Question: I have an 'ASPxGridview' like this:

Is there any way calculate Total of 'GroupSummary' to 'TotalSummary' .
'''
GroupSummary's SummeryType="AVERAGE"
'''
For Example:
'''
MUS_K_ISIM GroupSummary[RISK_EUR]
2M LOJISTIK 123.456
ABA LOJISTIK 234.567
'''
Then I want 'TotalSummary' of 'RISK_EUR' column is 123.456 + 234.567 = '358023'.
: I only want this calculation with normal Gridview. Not doing with Grouping.
Another example:
'''
Customer_No Customer_Name Price
123 aaa 50
123 aaa 100
123 aaa 60
124 bbb 60
125 ccc 20
125 ccc 40
'''
I want with that grid:
'''
What is avarage of 123 number customer = 50 + 100 + 60 = 210/3= 70
What is avarage of 124 number customer = 60/1=60
What is avarage of 125 number customer = 20 + 40 = 60/2= 30
'''
And then TotalSummary of Price is = 70 + 60 + 30 = 160
How can I do that?
Or what is this code about? Which function should I use?
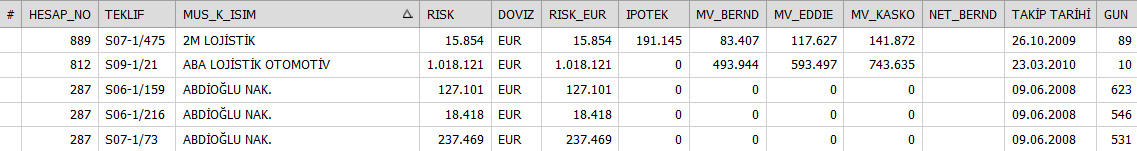
Answer: I see two different solutions:
1) implement the data management manually:
a) sort data by the pseudo group column;
b) browse through the sorted data list, calculate the summary values manually and finally show this value;
2) create a new grid on the page, bind it with data, group by the required column, fetch the summary values and finally dispose it.
I did not check the second approach, but I do not see a reason on why this approach should not work.
It is only possible to set a summary value if you are using custom summary. This can be done within the CustomSummaryCalculate event handler. Also to obtain summary values, you can use the following code:
'''
double total = 0;
for(int i = 0; i < ASPxGridView1.VisibleRowCount; i ++) {
total += Convert.ToDouble(ASPxGridView1.GetGroupSummaryValue(i, someSummaryItem));
}
'''
You should implement something like this.
OK, I think I have found the most effective solution to this problem. Let me explain. First, it is necessary to use a custom summary as it is explained in the <URL> topic. Using the CustomSummaryCalculate event handler, it is necessary to collect data to a Dictionary object, whose key contains the Customer_No field value, value - list of Price values for this Customer. Finally, it is necessary to calculate the resulting summary. Below is the complete code, both ASPx and C#. I hope, it will be helpful to you.
'''
<dx:ASPxGridView ID="ASPxGridView1" runat="server" OnCustomSummaryCalculate="ASPxGridView1_CustomSummaryCalculate">
<TotalSummary>
<dx:ASPxSummaryItem FieldName="Price" SummaryType="Custom" ShowInColumn="Price" />
</TotalSummary>
<Settings ShowFooter="True" />
</dx:ASPxGridView>
'''
...
'''
using System;
using System.Collections.Generic;
using System.Data;
using System.Collections;
protected void Page_Init(object sender, EventArgs e) {
ASPxGridView1.DataSource = GetDataSource();
ASPxGridView1.DataBind();
}
private object CreateDataSource() {
DataTable table = new DataTable();
table.Columns.Add("Customer_No", typeof(int));
table.Columns.Add("Price", typeof(int));
table.Rows.Add(new object[] {123, 50 });
table.Rows.Add(new object[] {123, 100 });
table.Rows.Add(new object[] {123, 60 });
table.Rows.Add(new object[] {124, 60 });
table.Rows.Add(new object[] {125, 20 });
table.Rows.Add(new object[] {125, 40 });
return table;
}
private object GetDataSource() {
if(Session["data"] == null)
Session["data"] = CreateDataSource();
return Session["data"];
}
Dictionary<int, List<int>> dict;
protected void ASPxGridView1_CustomSummaryCalculate(object sender, DevExpress.Data.CustomSummaryEventArgs e) {
if(e.SummaryProcess == DevExpress.Data.CustomSummaryProcess.Start)
dict = new Dictionary<int, List<int>>();
if(e.SummaryProcess == DevExpress.Data.CustomSummaryProcess.Calculate) {
int customer_No = Convert.ToInt32(e.GetValue("Customer_No"));
List<int> list;
if(!dict.TryGetValue(customer_No, out list)) {
list = new List<int>();
dict.Add(customer_No, list);
}
list.Add(Convert.ToInt32(e.GetValue("Price")));
}
if(e.SummaryProcess == DevExpress.Data.CustomSummaryProcess.Finalize) {
e.TotalValue = CalculateTotal();
}
}
private object CalculateTotal() {
IEnumerator en = dict.GetEnumerator();
en.Reset();
float result = 0;
while(en.MoveNext()) {
KeyValuePair<int, List<int>> current = ((KeyValuePair<int, List<int>>)en.Current);
int sum = 0;
for(int i = 0; i < current.Value.Count; i++)
sum += current.Value[i];
result += sum / current.Value.Count;
}
return result;
}
'''